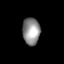
Tissue: lung
Cell type: Epithelial cells
Senescence score: 0.1295
Nuclear area (px): 463
Mean DAPI intensity: 144.488